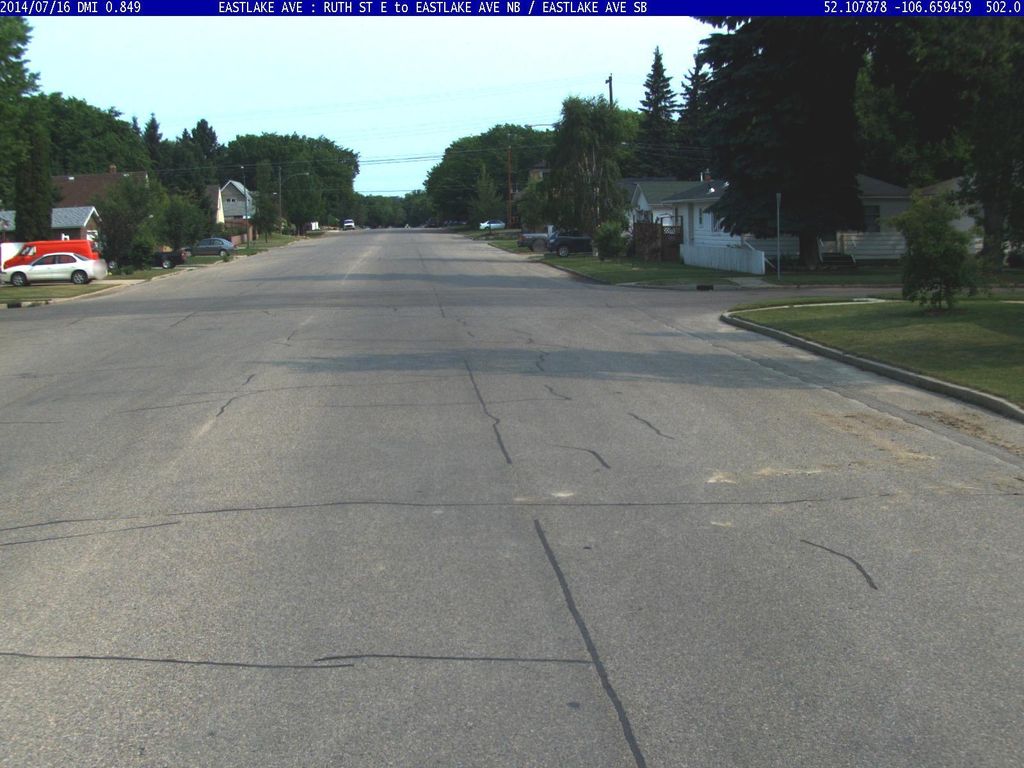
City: saskatoon